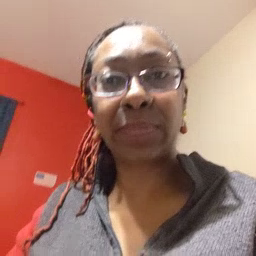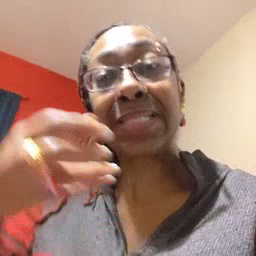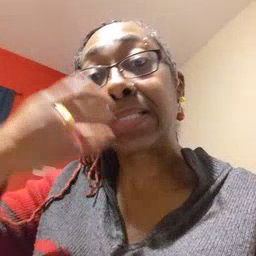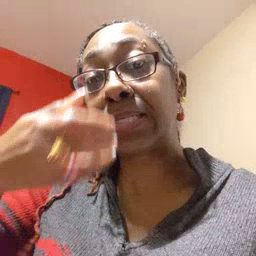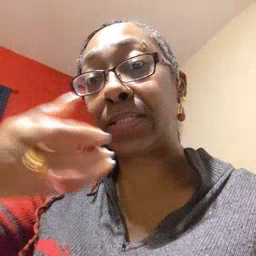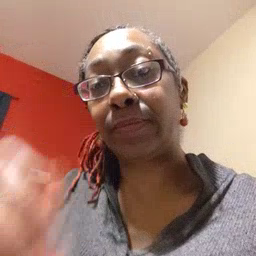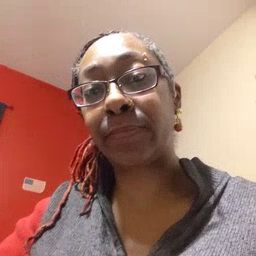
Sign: cereal